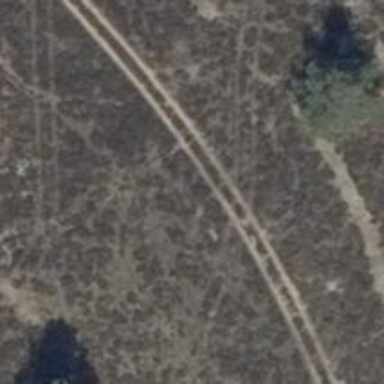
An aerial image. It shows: Dirt track with grade 3 tracktype.